Aerial crown-view tile of a tropical tree (Barro Colorado Island, Panama), acquired 20240611:
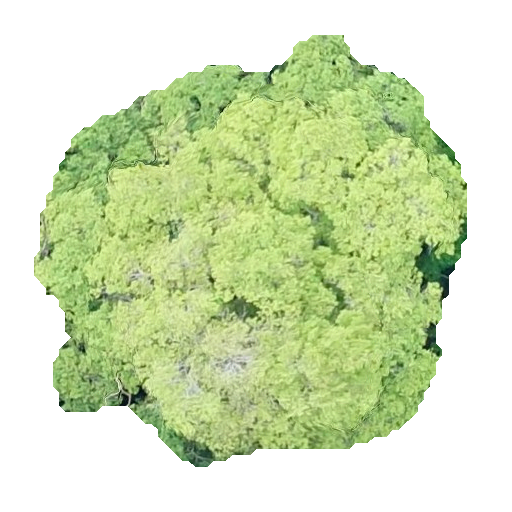
Species: Terminalia amazonia
GBIF accepted scientific name: Terminalia amazonica
Crown area: 216.029 m²